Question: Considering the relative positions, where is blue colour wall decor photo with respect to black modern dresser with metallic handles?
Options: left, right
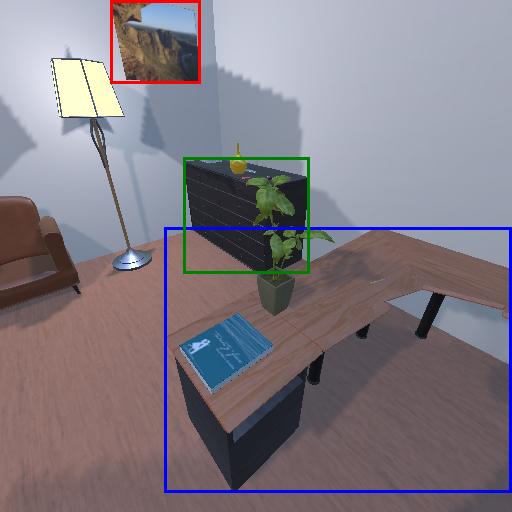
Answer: left